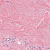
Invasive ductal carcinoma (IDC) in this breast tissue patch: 0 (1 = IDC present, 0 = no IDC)